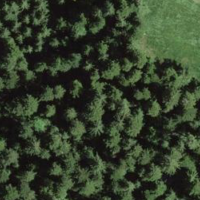
EUNIS habitat code: 43
Species observed at this site:
Cardamine pratensis